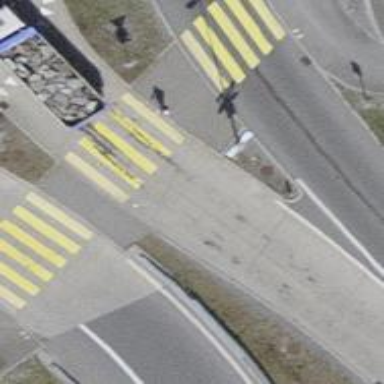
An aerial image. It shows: Uncontrolled zebra crossing with notable zebra markings.